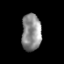
Tissue: prostate
Cell type: T cells
Senescence score: 0.3351
Nuclear area (px): 713
Mean DAPI intensity: 140.654